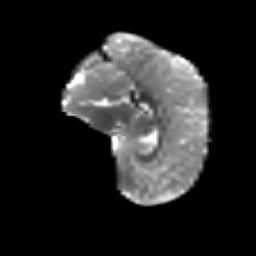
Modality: T2w
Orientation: sagittal
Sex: female
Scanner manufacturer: siemens
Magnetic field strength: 3 T
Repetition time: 5 s
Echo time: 0.071 s